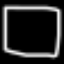
Label: square